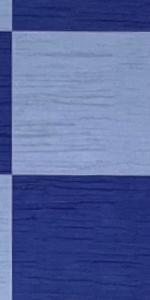
Label: Empty